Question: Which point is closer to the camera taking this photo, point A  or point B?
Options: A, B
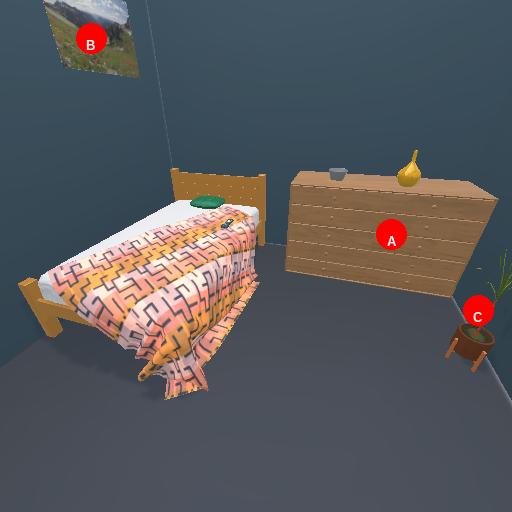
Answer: A